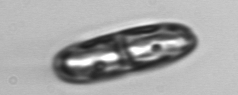
Label: Ephemera